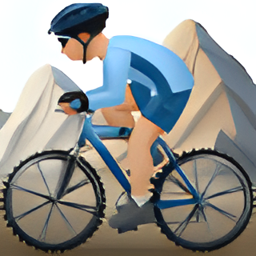
Name: man mountain biking type 3
Emoji: 🚵🏼‍♂️
Group: People & Body
Sub-group: person-sport